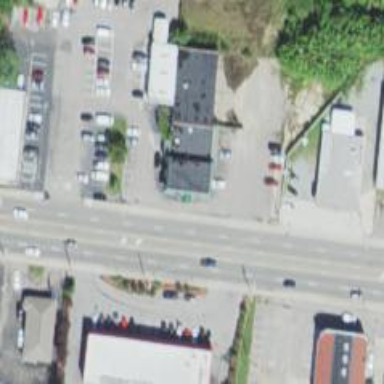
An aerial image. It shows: Car rental facility.